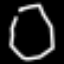
Label: octagon